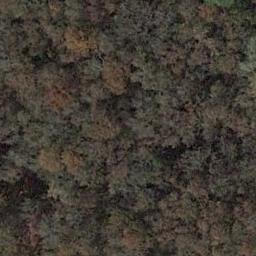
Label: forest